Question: What permissions are necessary for a user to use web deploy to IIS running on a different server?
When I try to deploy from VS 2010 using that users credentials, I get the below error.
'''
Error 36 Web deployment task failed.(Remote agent (URL https://server:8172/msdeploy.axd?site=site.name.com) could not be contacted. Make sure the remote agent service is installed and started on the target computer.)
Make sure the site name, user name, and password are correct. If the issue is not resolved, please contact your local or server administrator.
Error details:
Remote agent (URL https://server:8172/msdeploy.axd?site=site.name.com) could not be contacted. Make sure the remote agent service is installed and started on the target computer.
An unsupported response was received. The response header 'MSDeploy.Response' was '' but 'v1' was expected.
The remote server returned an error: (401) Unauthorized. C:\Program Files (x86)\MSBuild\Microsoft\VisualStudio\v10.0\Web\Microsoft.Web.Publishing.targets
'''
I am able to use web deploy when I use my domain account (e.g. domain\user) with the following publish arguments.

My domain account is an administrator on the destination server, but granting the service account full admin privileges is not an option.
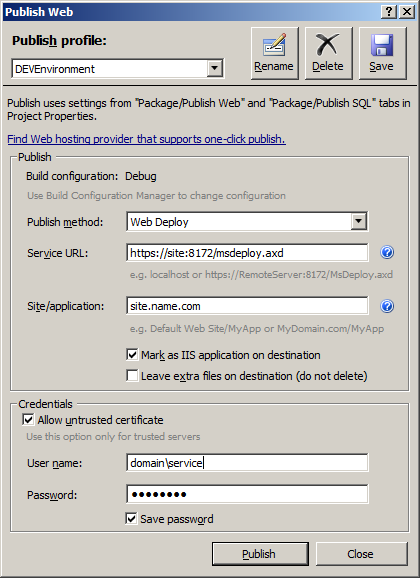
Answer: The user must have the following permissions.
- -
<URL>
<URL>
The user that the account runs under should be a Power User and must have full control permissions to the folder that the destination iis site is running from.